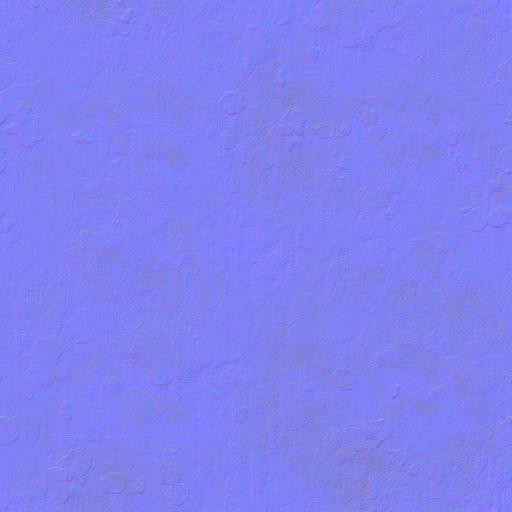
brown industrial old rust rusted rusty